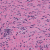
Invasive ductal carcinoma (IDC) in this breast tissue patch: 0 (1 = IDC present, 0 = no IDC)